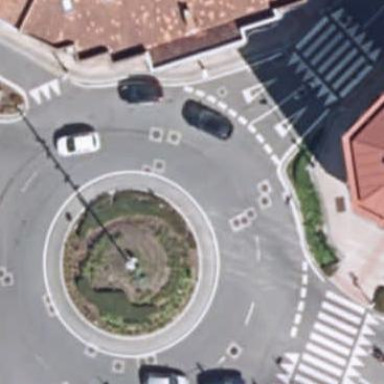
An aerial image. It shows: Roundabout on trunk highway.